Question: Im trying to figure out how i can add number notifications to my dock icon when a new message is received (I've got a small chat app)
This is what i mean:

Any ideas how to accomplish this?
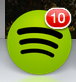
Answer: Try taking a look at 'com.apple.eawt.Application' (I'm having a hard time finding JavaDocs)

'''
import com.apple.eawt.Application;
import java.awt.EventQueue;
import java.awt.GridBagLayout;
import java.awt.event.ActionEvent;
import java.awt.event.ActionListener;
import javax.swing.JFrame;
import javax.swing.JLabel;
import javax.swing.JPanel;
import javax.swing.Timer;
import javax.swing.UIManager;
import javax.swing.UnsupportedLookAndFeelException;
public class TestBadge {
public static void main(String[] args) {
new TestBadge();
}
public TestBadge() {
EventQueue.invokeLater(new Runnable() {
@Override
public void run() {
try {
UIManager.setLookAndFeel(UIManager.getSystemLookAndFeelClassName());
} catch (ClassNotFoundException | InstantiationException | IllegalAccessException | UnsupportedLookAndFeelException ex) {
ex.printStackTrace();
}
JFrame frame = new JFrame("Testing");
frame.setDefaultCloseOperation(JFrame.EXIT_ON_CLOSE);
frame.add(new TestPane());
frame.pack();
frame.setLocationRelativeTo(null);
frame.setVisible(true);
}
});
}
public class TestPane extends JPanel {
private JLabel label;
private int count;
public TestPane() {
setLayout(new GridBagLayout());
add((label = new JLabel("0")));
Timer timer = new Timer(250, new ActionListener() {
@Override
public void actionPerformed(ActionEvent e) {
count++;
label.setText(Integer.toString(count));
Application.getApplication().setDockIconBadge(Integer.toString(count));
}
});
timer.start();
}
}
}
'''
I should point out, that if you're running in an IDE capable of inspecting the installed classes, you should be able to get a list of the functionality provided by the 'Application' class. I was using NetBeans and was able to find a listing of all the methods, problem is, some were documented and some weren't :P